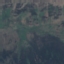
Land use / land cover: HerbaceousVegetation